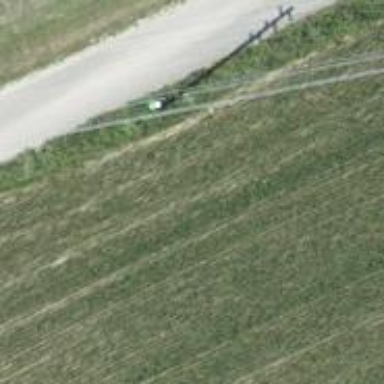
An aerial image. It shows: Power pole.